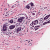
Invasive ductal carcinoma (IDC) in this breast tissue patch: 0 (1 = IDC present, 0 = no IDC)